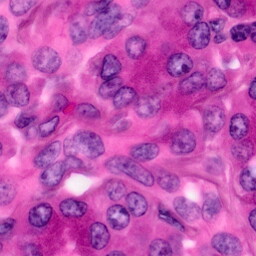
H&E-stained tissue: Pancreatic